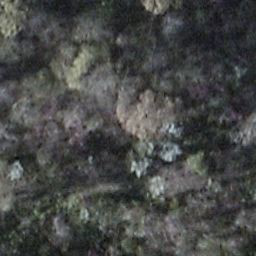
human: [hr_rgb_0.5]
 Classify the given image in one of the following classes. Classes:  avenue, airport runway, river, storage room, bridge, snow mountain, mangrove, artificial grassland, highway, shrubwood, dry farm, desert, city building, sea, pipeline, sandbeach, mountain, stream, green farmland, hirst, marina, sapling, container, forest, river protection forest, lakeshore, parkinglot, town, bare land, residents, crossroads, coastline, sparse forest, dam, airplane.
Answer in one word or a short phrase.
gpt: shrubwood